Question: I have used this tutorial <URL> using appcompact and it works great.But I have a problem with style.when I run application the notification bars background should change to 'colorPrimaryDark' like this image

but it does not change for me..Can you please give me some hints how to fix that?
I have tested this <URL> but it does not work
I have tested it on android 4.4.4 on sony Xperia z2
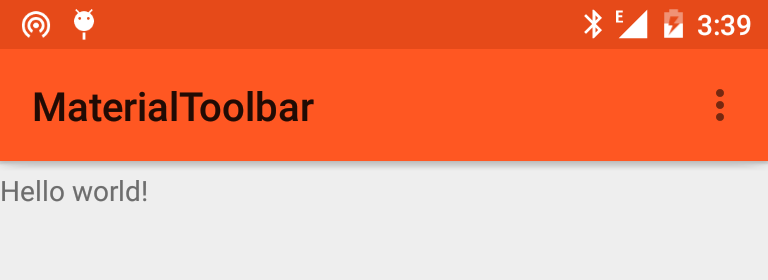
Answer: unfortunately there is no support of that functionality for previous versions of Android through the support library. (Anything before 5.0 won't work).